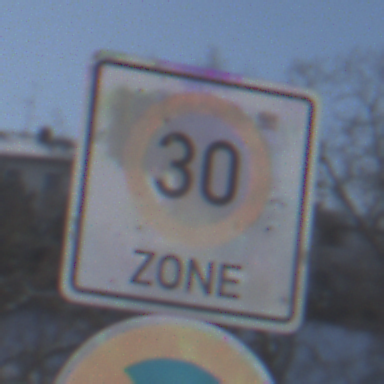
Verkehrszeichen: BeginnZone30
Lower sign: AbsolutesHalteverbot
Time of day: MorningAfternoon
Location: Outdoor (Nature)
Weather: PartlyCloudy
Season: Winter
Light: Natural